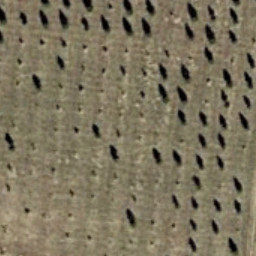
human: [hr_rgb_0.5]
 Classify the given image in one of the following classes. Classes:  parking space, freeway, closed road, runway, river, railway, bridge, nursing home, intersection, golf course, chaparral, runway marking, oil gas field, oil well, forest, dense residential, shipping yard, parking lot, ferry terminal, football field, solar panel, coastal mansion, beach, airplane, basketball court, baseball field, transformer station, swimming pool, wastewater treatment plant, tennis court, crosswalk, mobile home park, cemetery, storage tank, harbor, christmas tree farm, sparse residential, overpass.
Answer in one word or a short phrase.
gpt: christmas tree farm